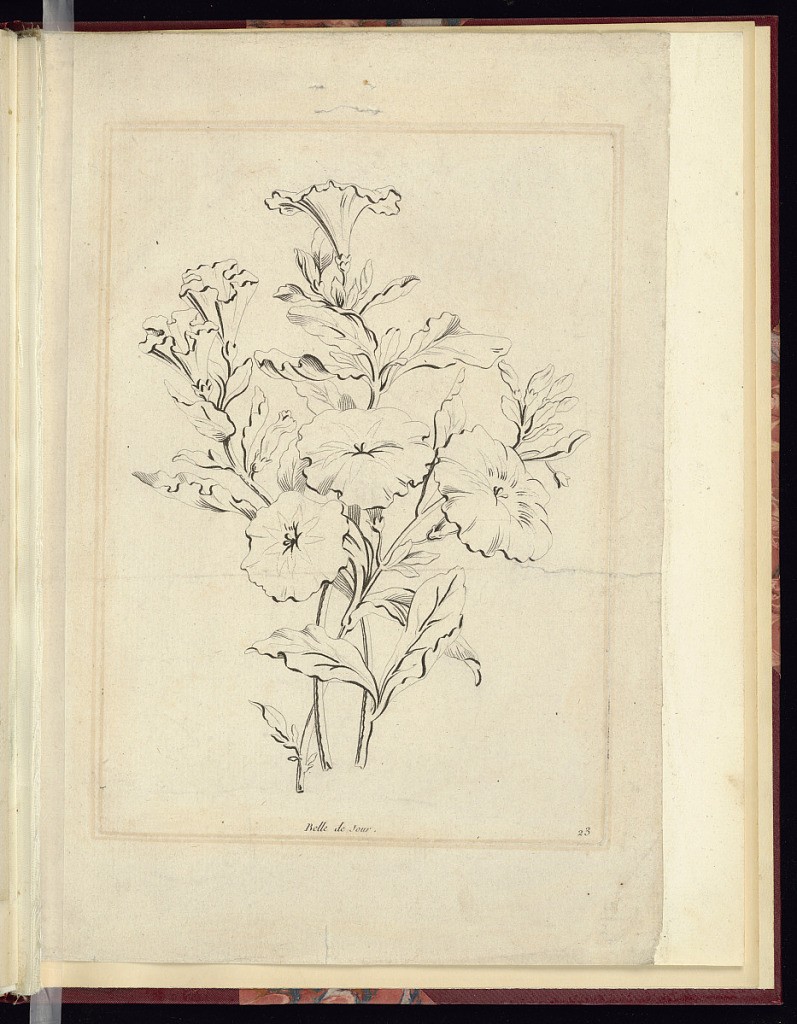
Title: Belle de Jour
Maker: Charles-Germain de Saint-Aubin, French, 1721–1786
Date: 1757–68
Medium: Etching on paper
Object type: Print
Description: A floral bouquet of Morning Glory, three intertwined sprigs with flowers and leaves. The plate is titled and titled.